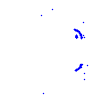
Particle: pion